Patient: sex M, age 61
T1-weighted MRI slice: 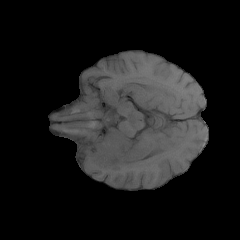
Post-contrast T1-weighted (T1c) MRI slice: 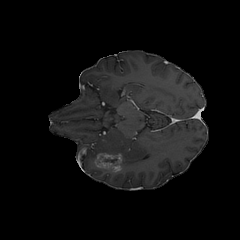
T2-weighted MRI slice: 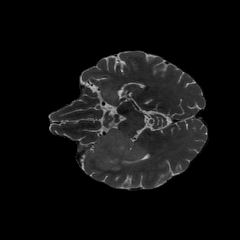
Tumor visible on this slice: yes
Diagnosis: Glioblastoma, IDH-wildtype
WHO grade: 4